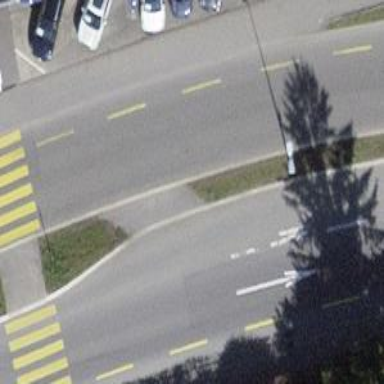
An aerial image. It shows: Asphalt road with primary designation. There are separate sidewalks and cycle lanes on both sides of the road.